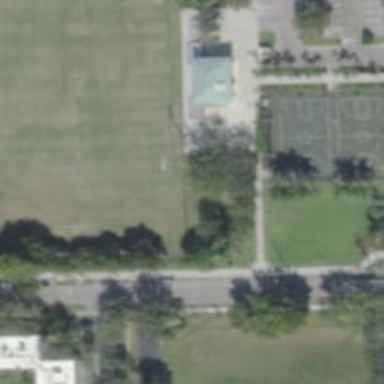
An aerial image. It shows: Grass pitch used for American football and soccer recreational activities.